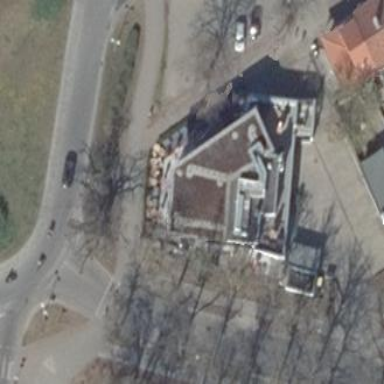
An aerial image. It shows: Commercial building housing restaurant with flat roof.